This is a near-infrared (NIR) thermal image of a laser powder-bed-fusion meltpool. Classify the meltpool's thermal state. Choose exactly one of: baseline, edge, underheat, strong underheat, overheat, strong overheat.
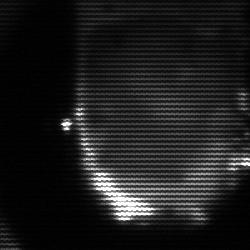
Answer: baseline